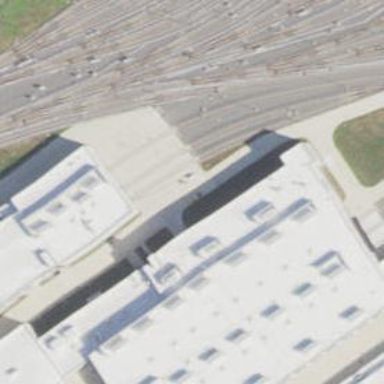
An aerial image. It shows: Railway service station.